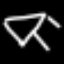
Label: diamond